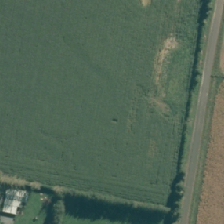
Land cover: shortrotation_cropland